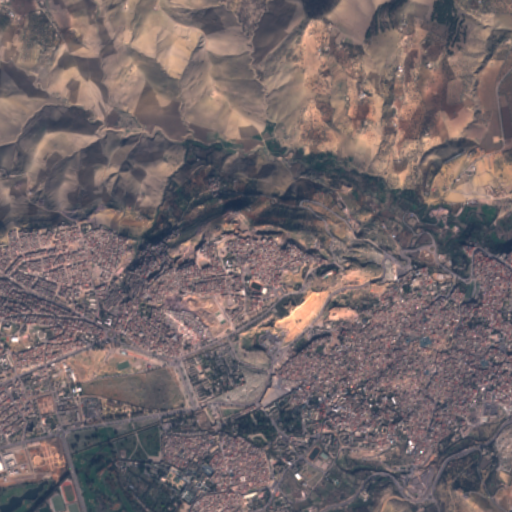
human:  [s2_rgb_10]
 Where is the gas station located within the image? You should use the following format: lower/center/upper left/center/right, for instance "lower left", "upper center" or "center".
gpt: The gas station is located in the lower left of the image.
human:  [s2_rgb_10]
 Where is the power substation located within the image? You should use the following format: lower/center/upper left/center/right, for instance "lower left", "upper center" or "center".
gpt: The power substation is located in the lower right of the image.
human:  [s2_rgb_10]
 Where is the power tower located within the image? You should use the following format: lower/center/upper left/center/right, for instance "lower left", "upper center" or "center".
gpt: The power tower is located in the lower right of the image.
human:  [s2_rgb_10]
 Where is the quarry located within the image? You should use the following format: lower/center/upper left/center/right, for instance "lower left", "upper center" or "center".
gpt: The quarry is located in the center left of the image.
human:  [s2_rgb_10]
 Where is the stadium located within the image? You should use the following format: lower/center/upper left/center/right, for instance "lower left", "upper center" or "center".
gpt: The stadium is located in the lower left of the image.
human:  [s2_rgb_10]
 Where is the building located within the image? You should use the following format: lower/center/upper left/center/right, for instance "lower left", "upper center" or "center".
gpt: There is no building in the image.